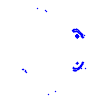
Particle: proton